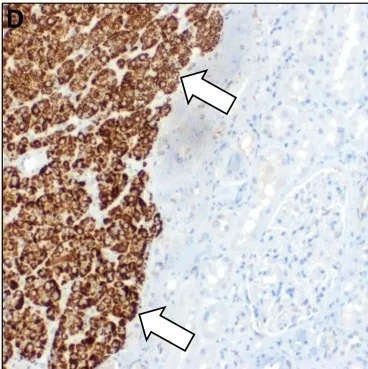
Pathologic findings establishing diagnosis. (D) Confirmatory of adrenal origin, Melan-A is diffusely positive in the adenoma tissue (white arrows) but not in the adjacent normal renal tubules.
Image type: pathology (immunostaining)